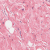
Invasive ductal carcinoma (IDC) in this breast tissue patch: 0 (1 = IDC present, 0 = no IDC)